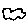
Label: cloud